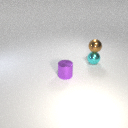
small cyan metal sphere below small brown metal sphere